Field crop: maize
Growth stage: 2
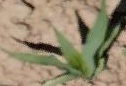
Species: maize